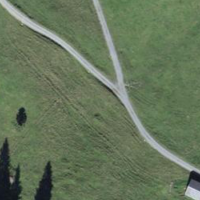
EUNIS habitat code: 24
Species observed at this site:
Eristalis tenax
Lasiommata maera
Melanargia galathea